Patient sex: F
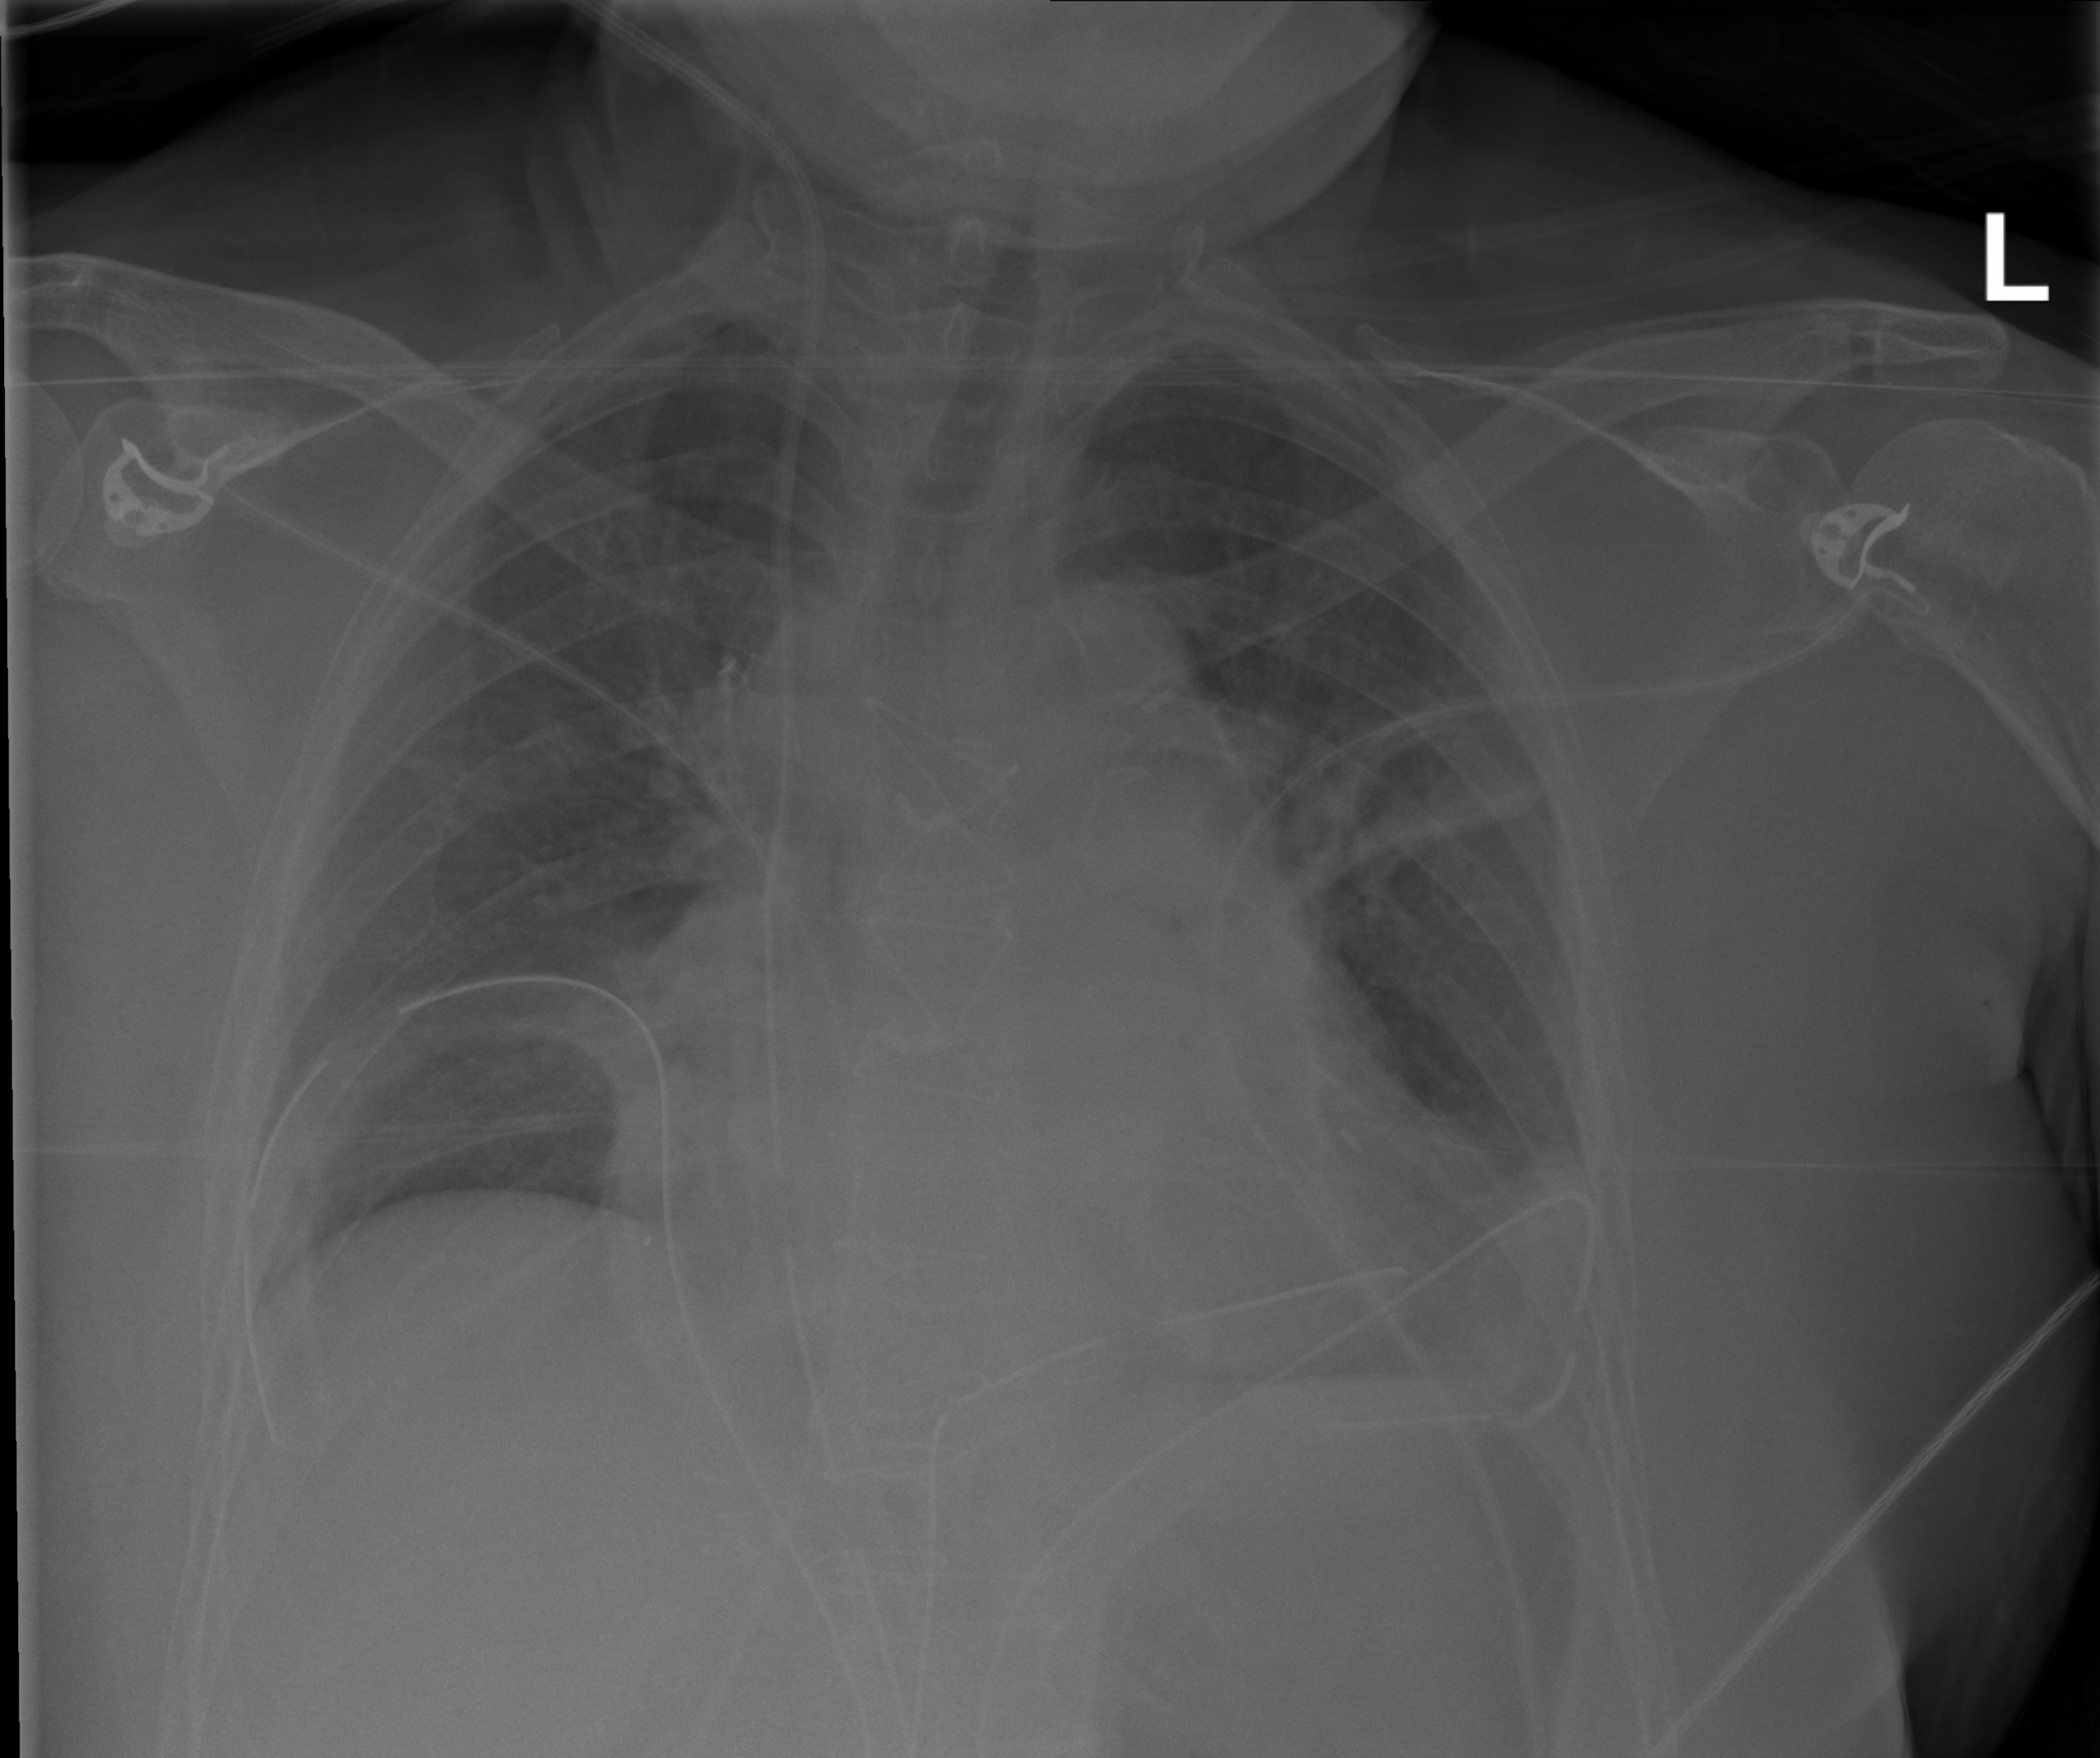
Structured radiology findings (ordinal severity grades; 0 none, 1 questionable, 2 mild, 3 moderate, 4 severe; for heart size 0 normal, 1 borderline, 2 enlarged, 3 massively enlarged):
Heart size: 2
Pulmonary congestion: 2
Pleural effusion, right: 0
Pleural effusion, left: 1
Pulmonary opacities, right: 1
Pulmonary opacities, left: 1
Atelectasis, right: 2
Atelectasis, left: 2